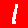
Digit: 1